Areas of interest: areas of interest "Lù Huá"
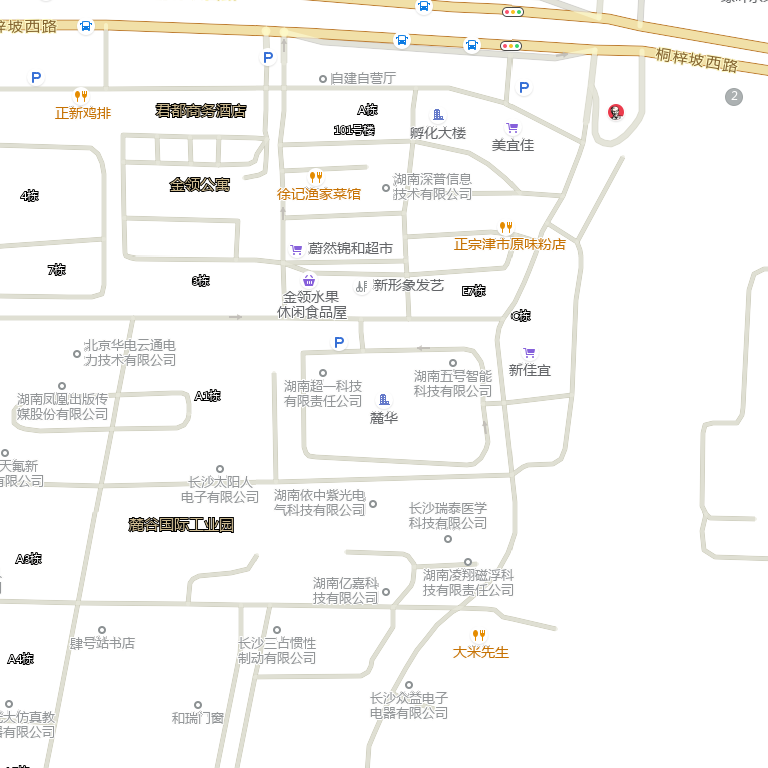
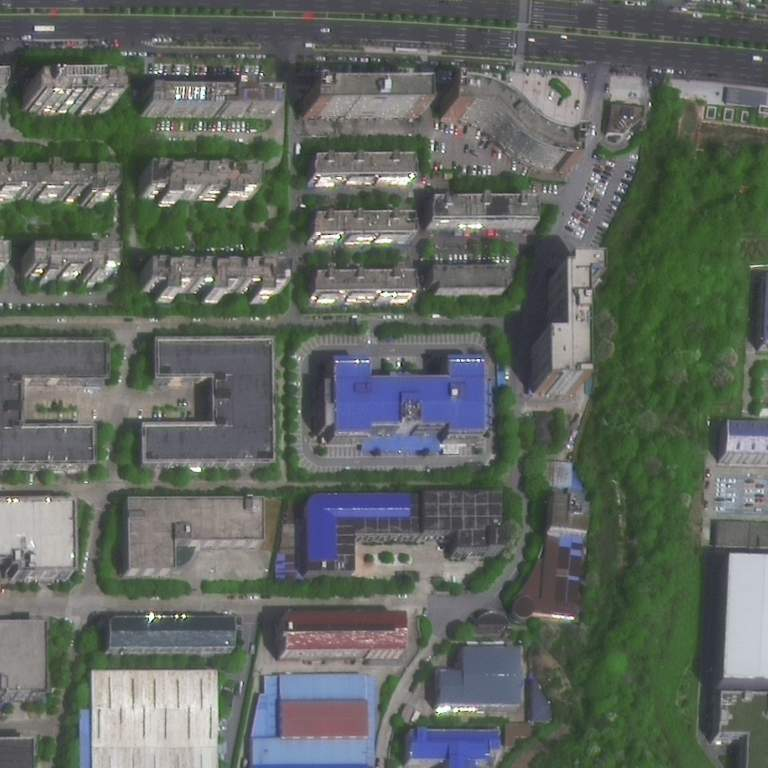